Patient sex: M
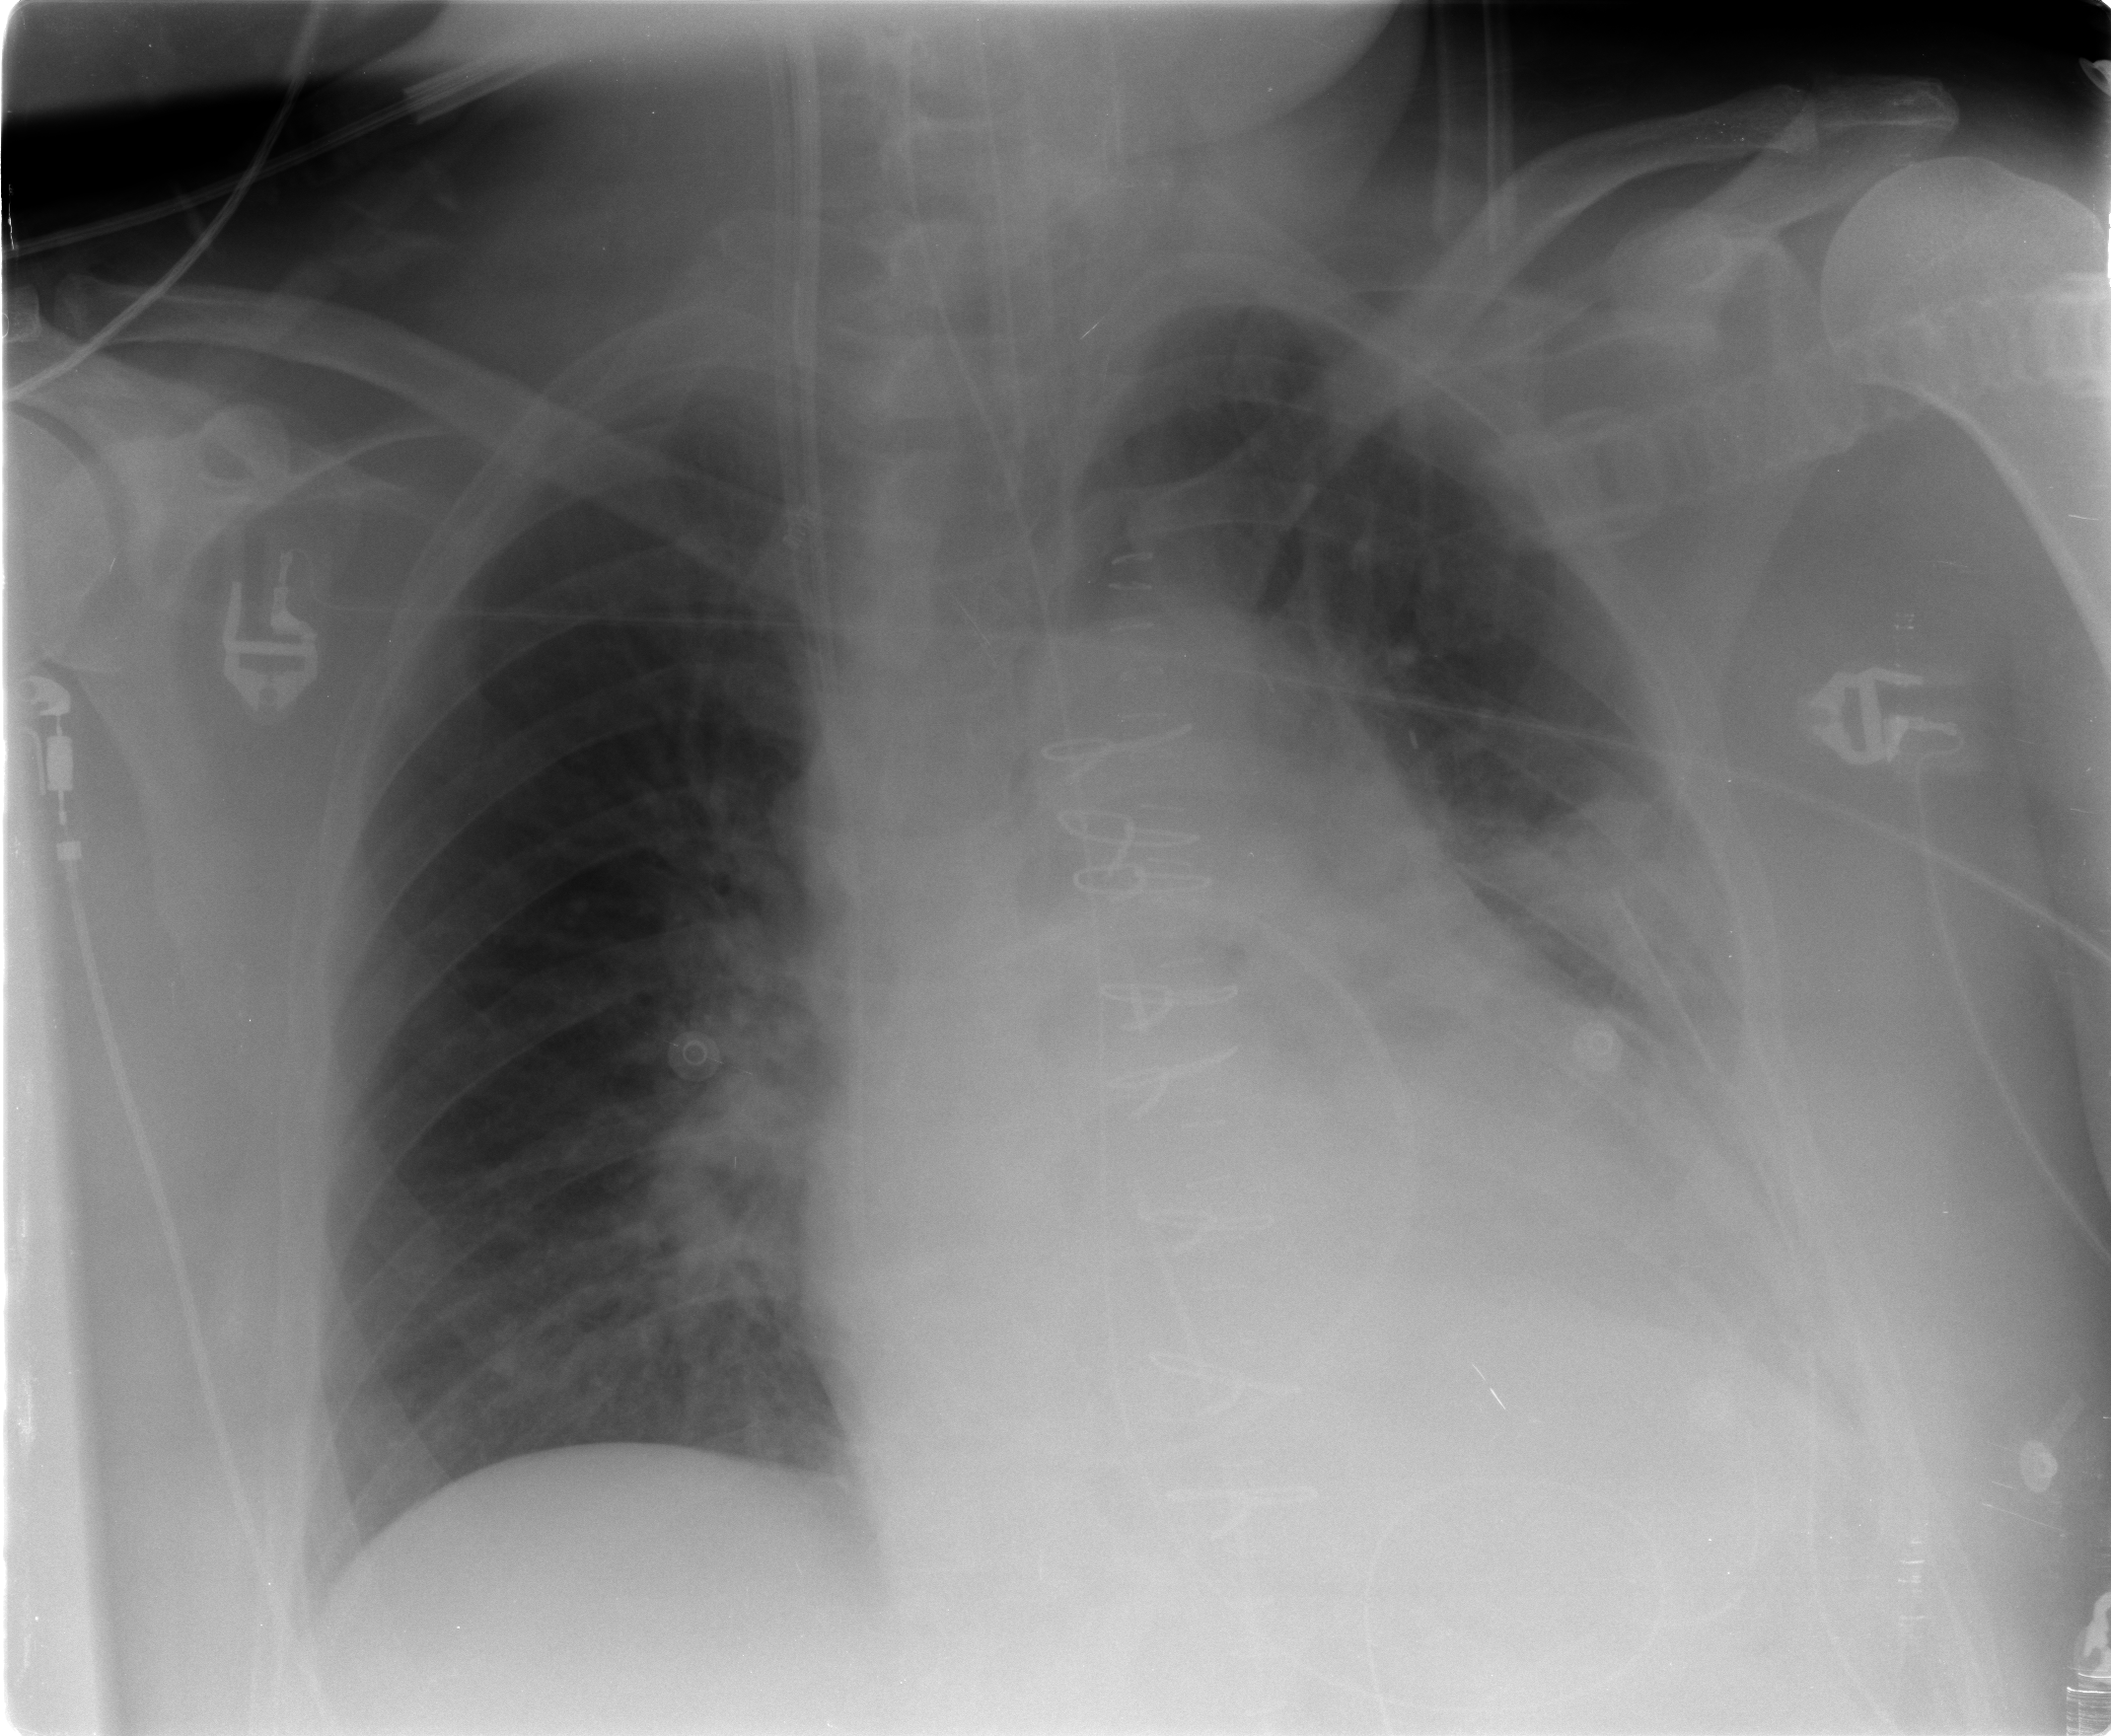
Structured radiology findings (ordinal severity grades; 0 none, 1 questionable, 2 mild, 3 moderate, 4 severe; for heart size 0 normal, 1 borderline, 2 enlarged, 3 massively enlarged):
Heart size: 2
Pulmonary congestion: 2
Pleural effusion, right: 0
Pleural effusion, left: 3
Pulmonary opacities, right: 0
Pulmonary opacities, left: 2
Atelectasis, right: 2
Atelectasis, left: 2